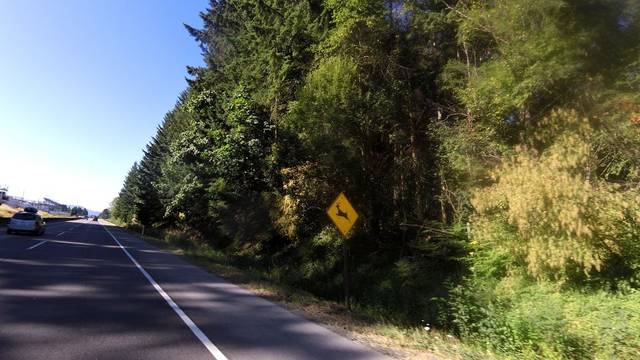
Region: Canada
Coordinates: 48.83, -123.7182